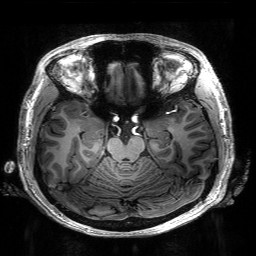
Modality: T1w
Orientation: coronal